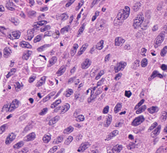
Tumor epithelial tissue: yes
Tumor-associated stroma tissue: no
Normal tissue: no